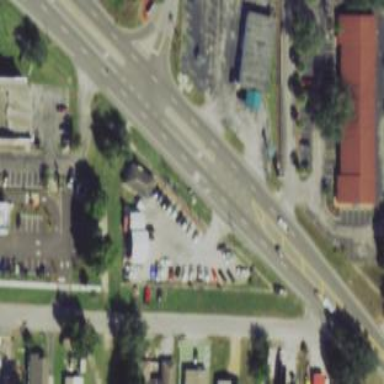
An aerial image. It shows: Shop that sells cars.